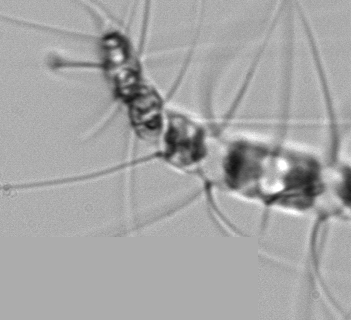
Label: Chaetoceros_didymus